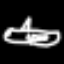
Label: airplane